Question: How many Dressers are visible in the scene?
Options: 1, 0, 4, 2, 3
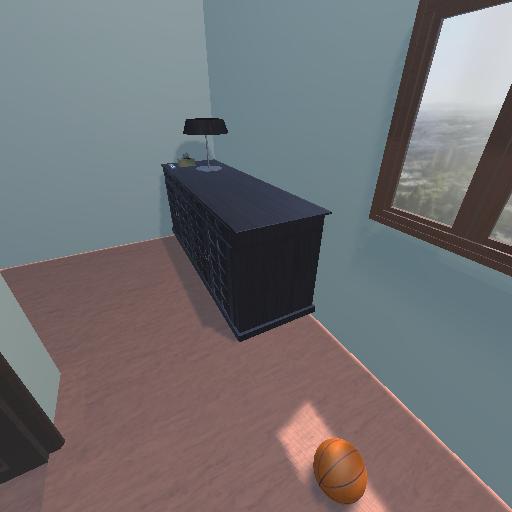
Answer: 1